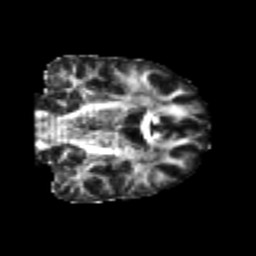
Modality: FA
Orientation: coronal
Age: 25
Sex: male
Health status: healthy
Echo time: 0.074 s